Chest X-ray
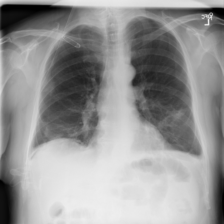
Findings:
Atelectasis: positive
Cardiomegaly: negative
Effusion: positive
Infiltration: negative
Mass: negative
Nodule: negative
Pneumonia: negative
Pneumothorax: negative
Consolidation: negative
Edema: negative
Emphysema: negative
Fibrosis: negative
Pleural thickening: negative
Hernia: negative